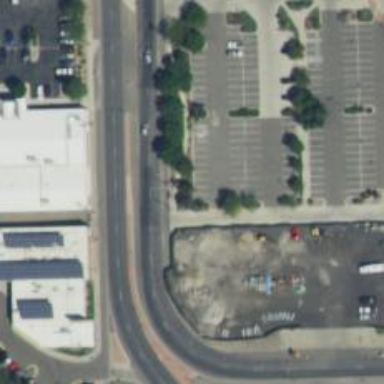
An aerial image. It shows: Parking space is available.